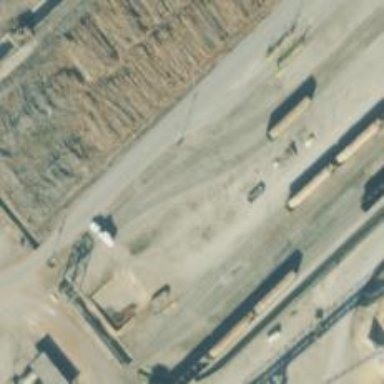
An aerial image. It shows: Wedge used for railway derailment.